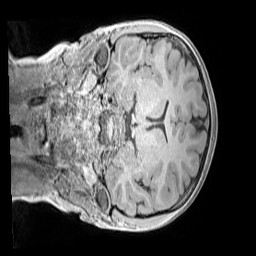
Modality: MP2RAGE
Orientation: coronal
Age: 9
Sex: female
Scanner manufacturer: siemens
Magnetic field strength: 3 T
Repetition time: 4 s
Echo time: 0.00299 s